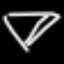
Label: diamond